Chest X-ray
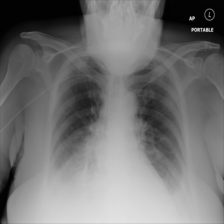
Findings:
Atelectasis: negative
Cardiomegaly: negative
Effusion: negative
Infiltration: negative
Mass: negative
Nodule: negative
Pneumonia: negative
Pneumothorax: negative
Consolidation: negative
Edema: negative
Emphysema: negative
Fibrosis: negative
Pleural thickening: negative
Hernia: negative